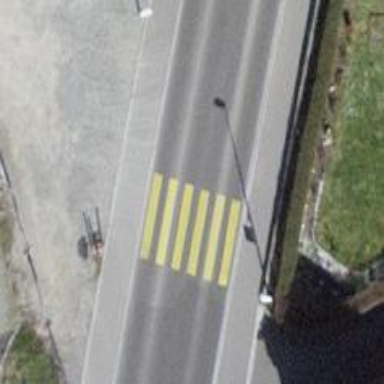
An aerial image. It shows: Pedestrian crossing with zebra markings on footway.